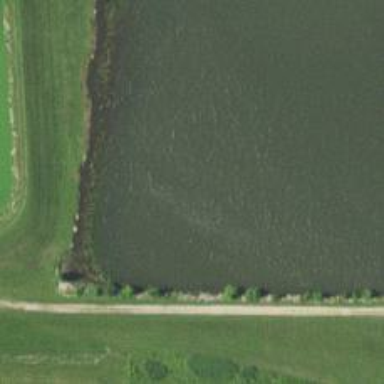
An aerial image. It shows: Reservoir.